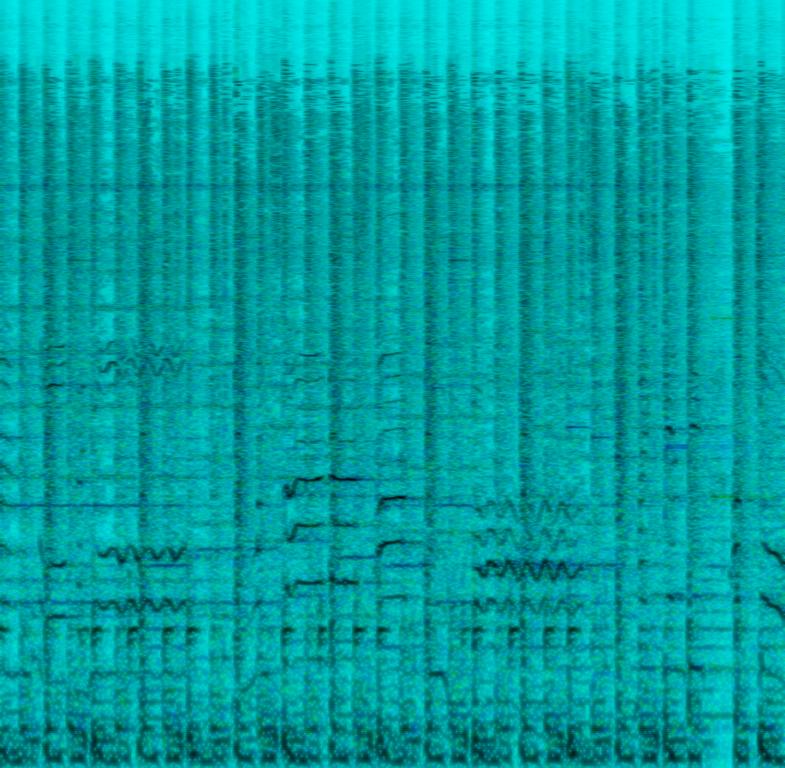
This is the remix of an Original Pilipino Music (OPM) Christmas song. The female vocalist is singing melodically and in a festive manner. The melody is being played by a strings section while the rhythm consists of an electronic drum beat with heavy usage of percussive elements. The atmosphere is cheerful. This piece could be played at Christmas events in the Philippines.